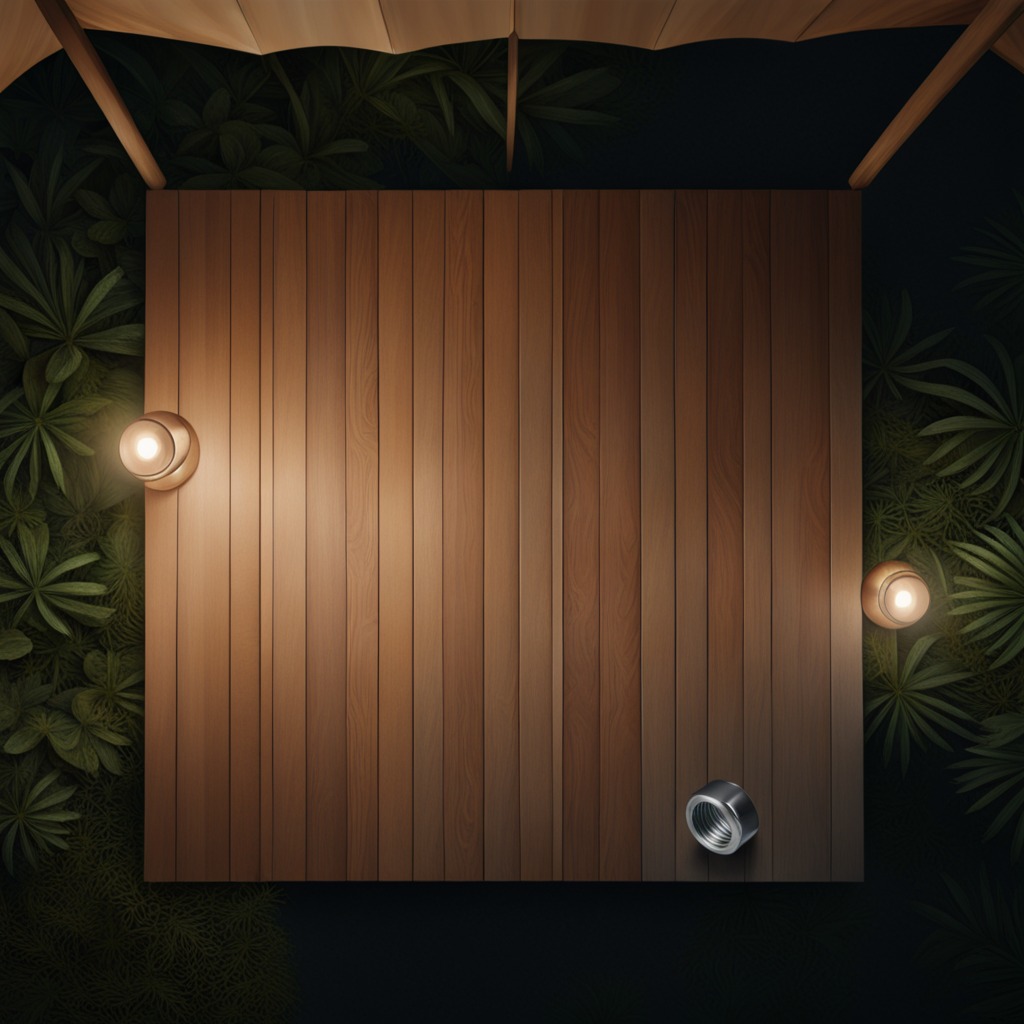
A metal nut is lying on a wooden table inside a jungle field workshop tent at night.